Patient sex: F
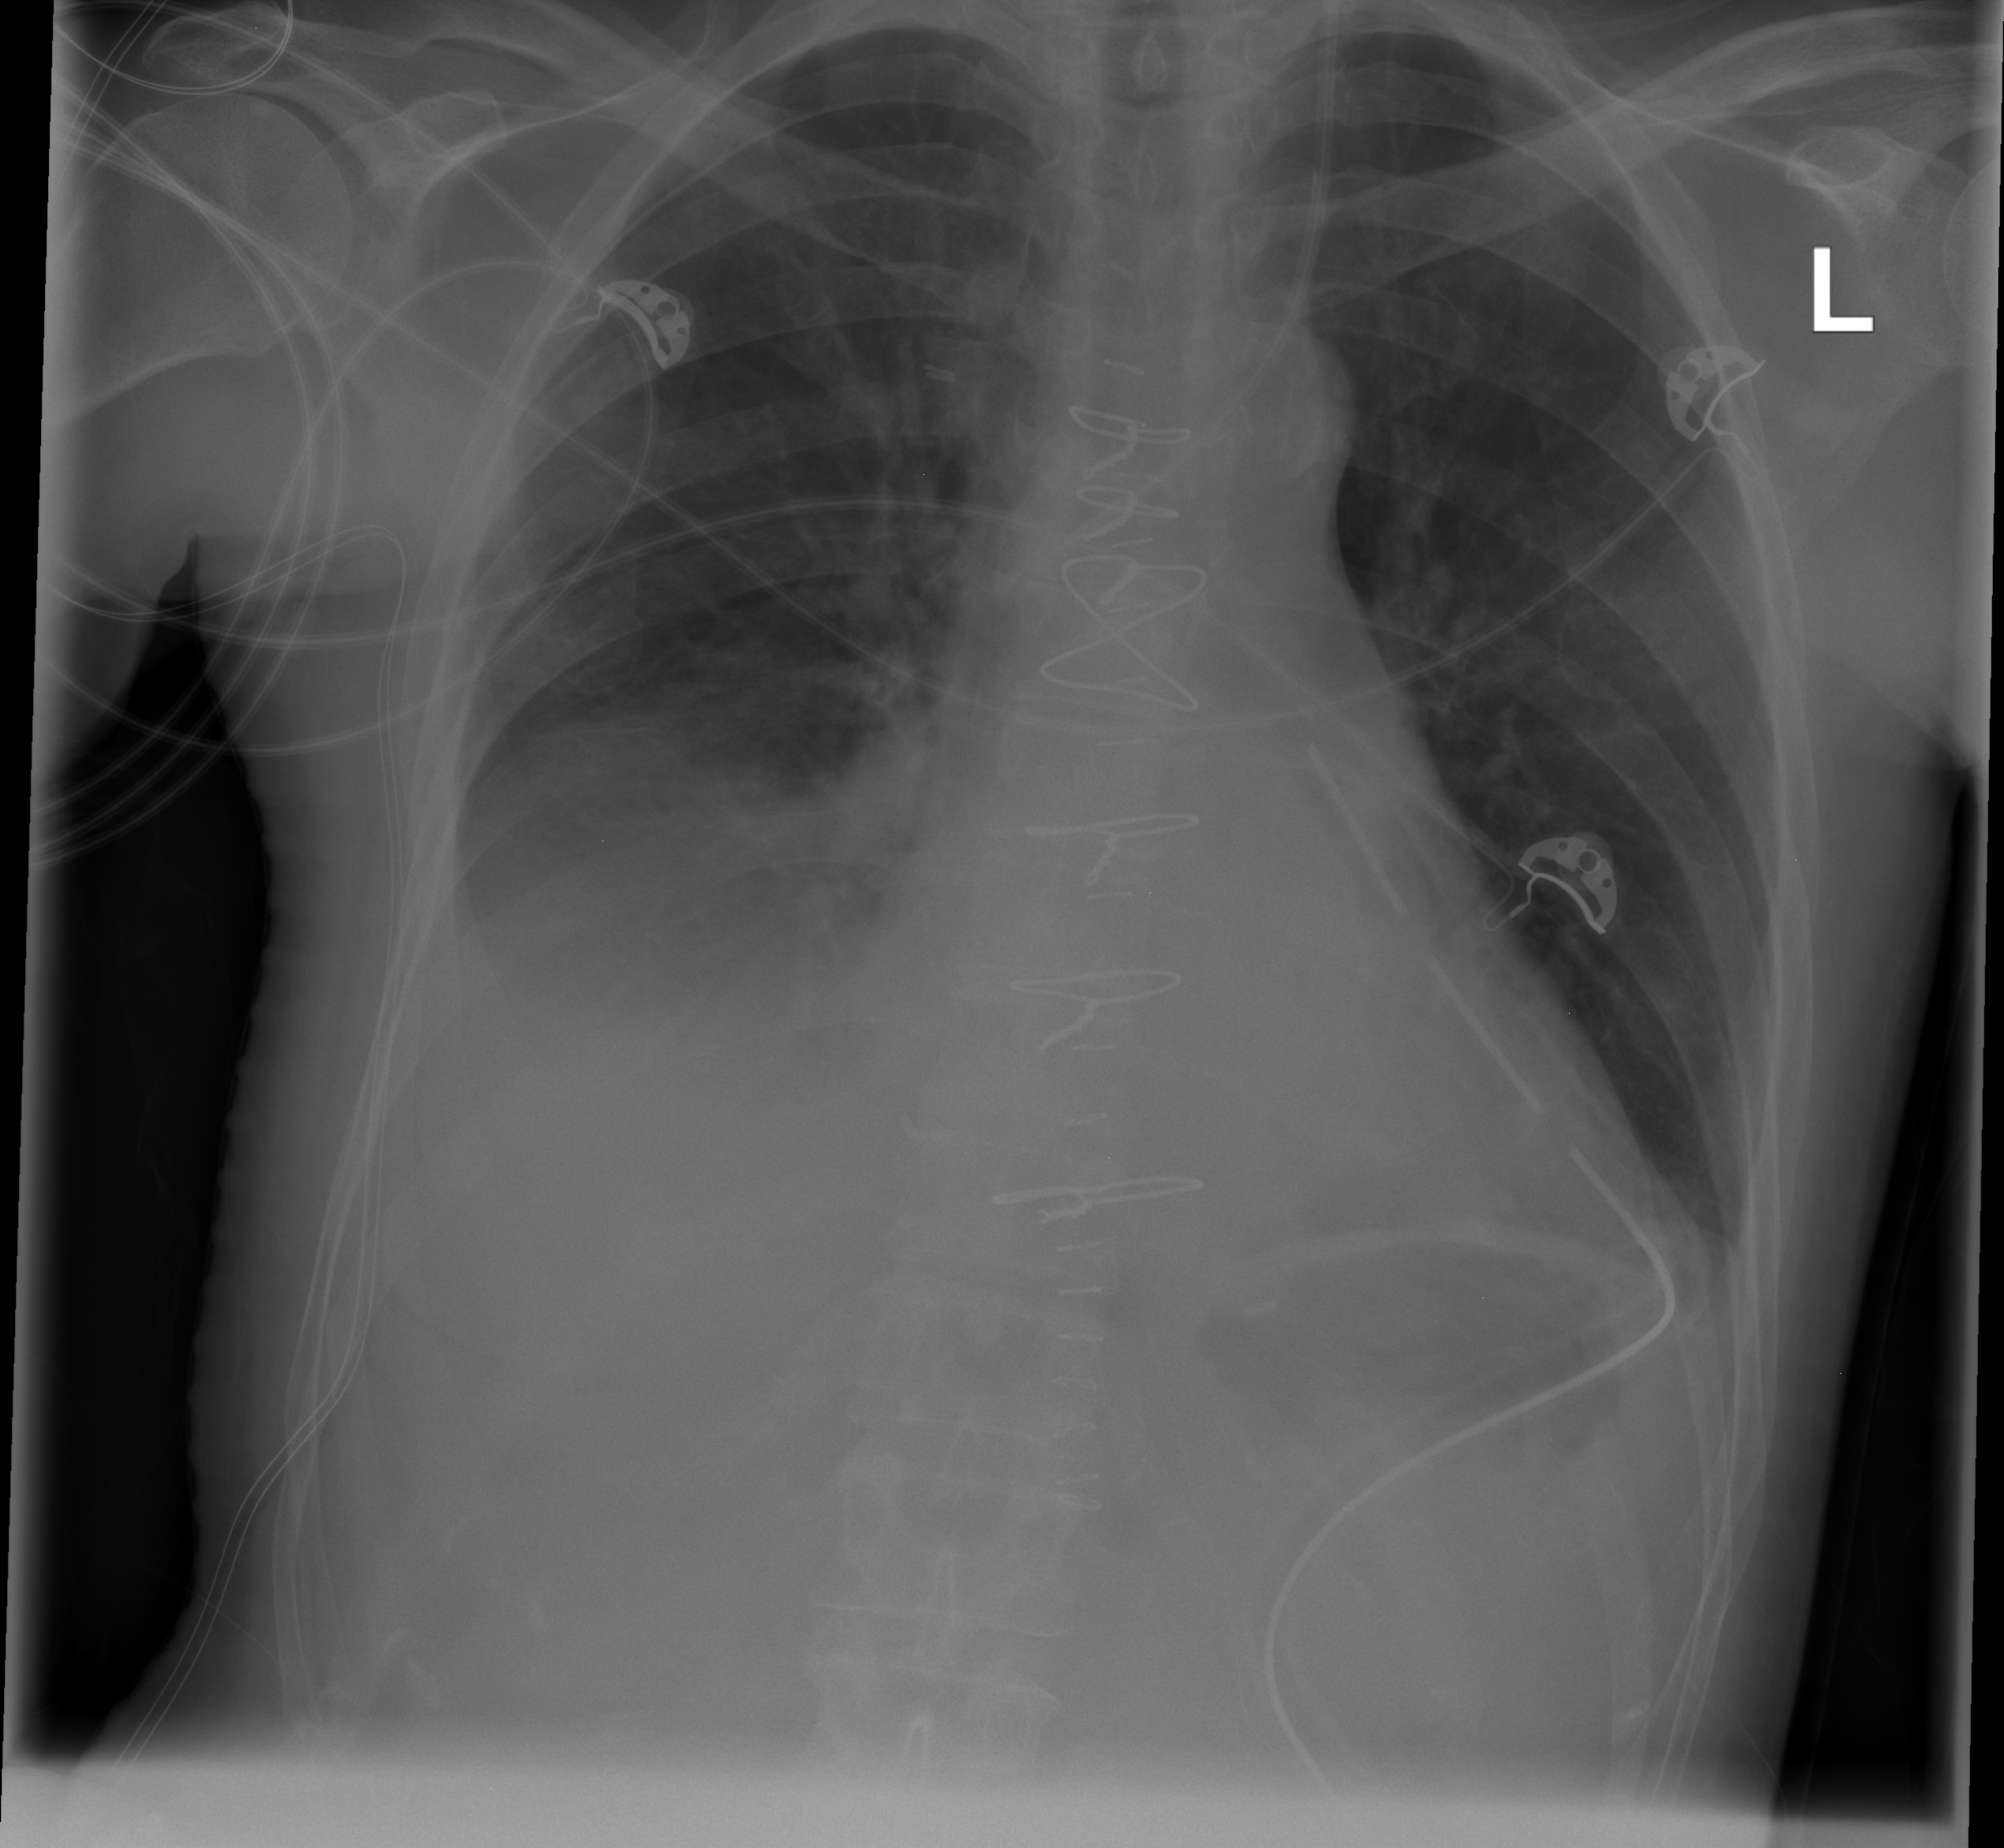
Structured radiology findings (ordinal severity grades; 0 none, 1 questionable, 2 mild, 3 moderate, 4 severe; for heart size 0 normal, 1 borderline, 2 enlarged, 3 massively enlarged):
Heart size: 0
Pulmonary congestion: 0
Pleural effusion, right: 2
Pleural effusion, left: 0
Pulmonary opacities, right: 0
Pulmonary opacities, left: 0
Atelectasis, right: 2
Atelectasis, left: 2